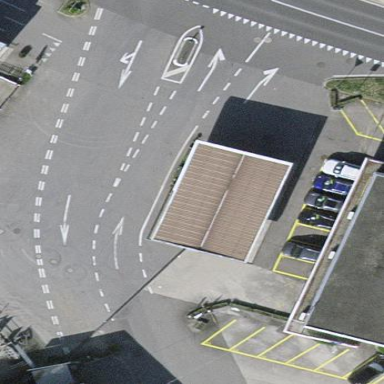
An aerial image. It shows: Building designated for providing fuel.